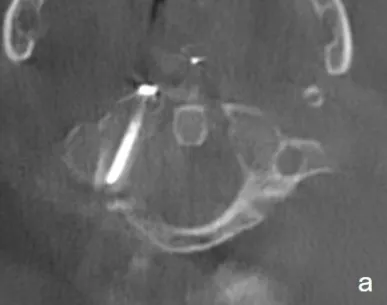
Intraoperative 3D scan with C-arm to confirm correct reposition and screw-position axial.
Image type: radiology (ct)